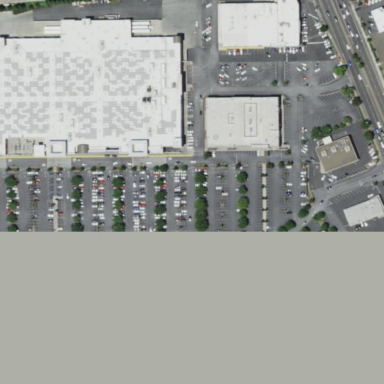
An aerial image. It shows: Retail area.